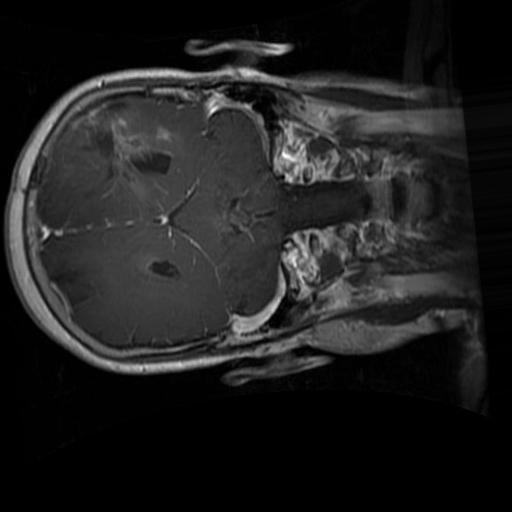
Label: brain_glioma